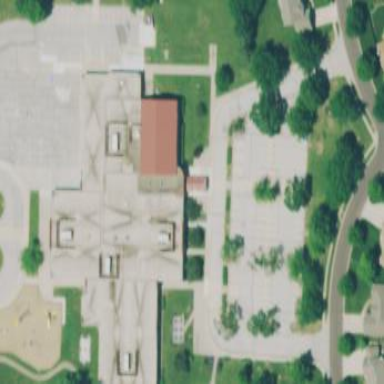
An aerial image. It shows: School building.